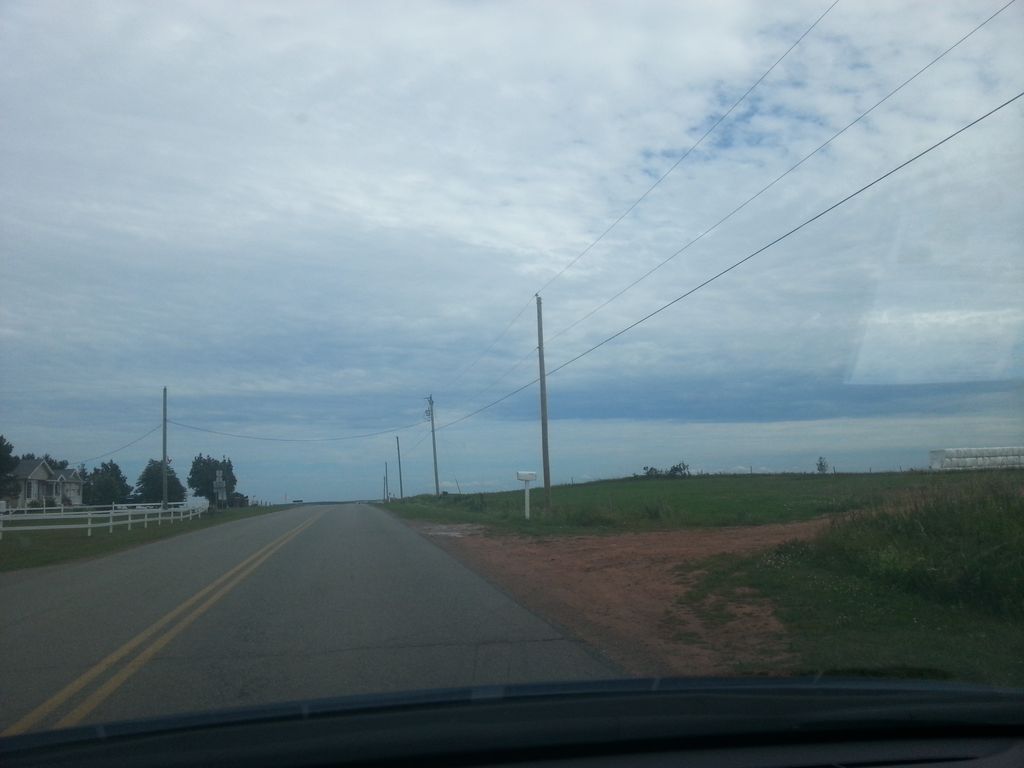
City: charlottetown